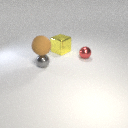
large brown rubber sphere above small gray metal sphere